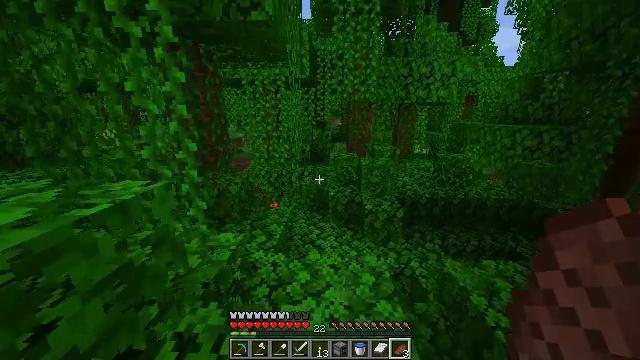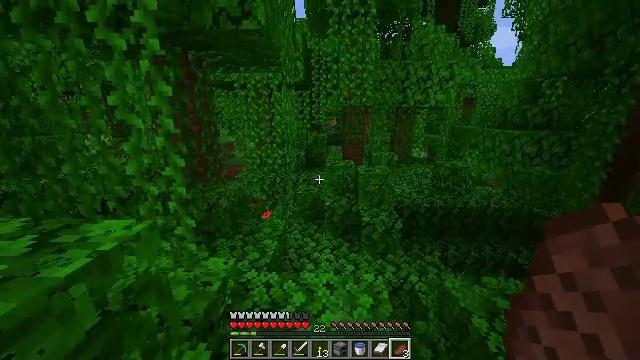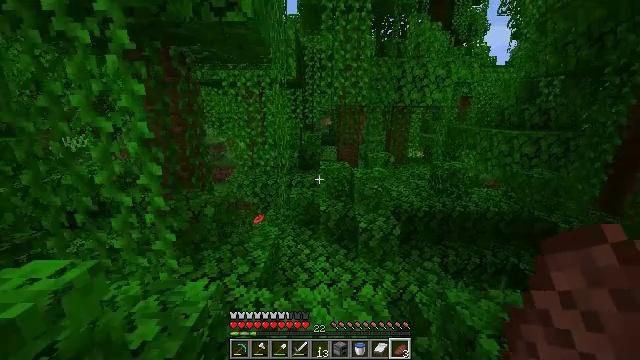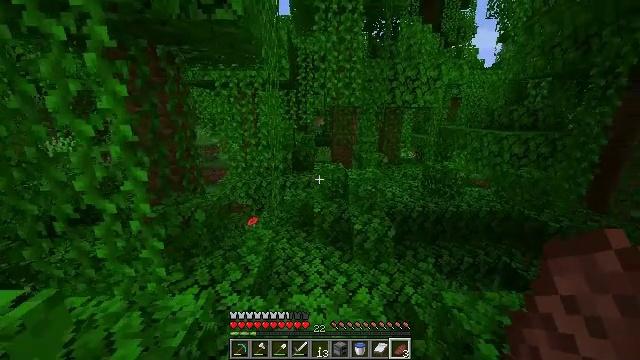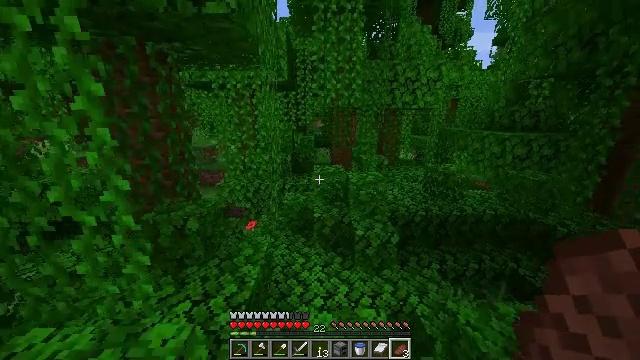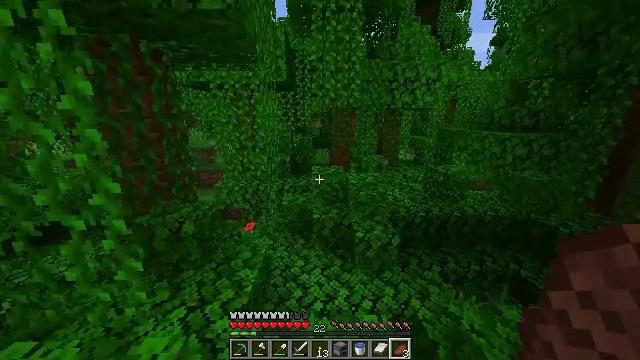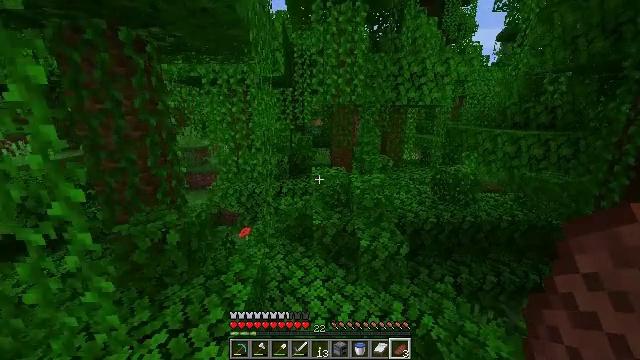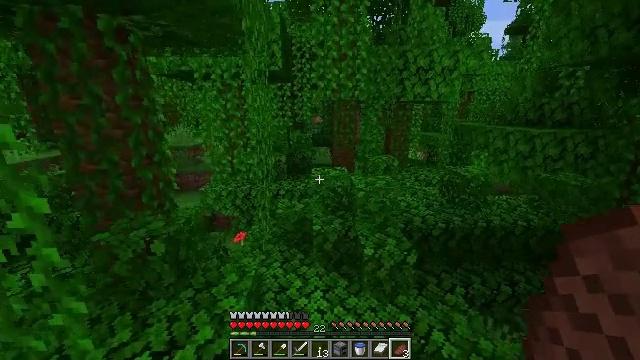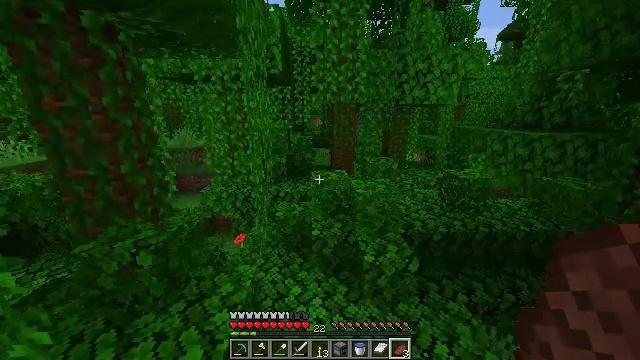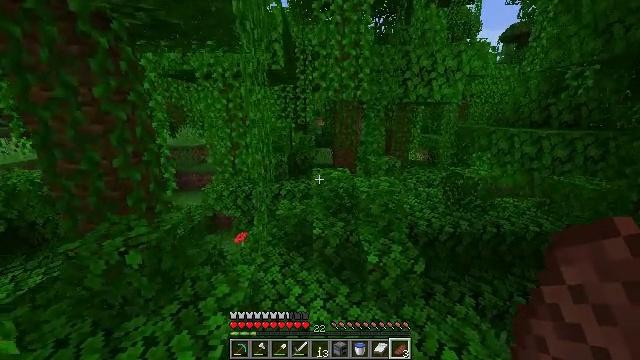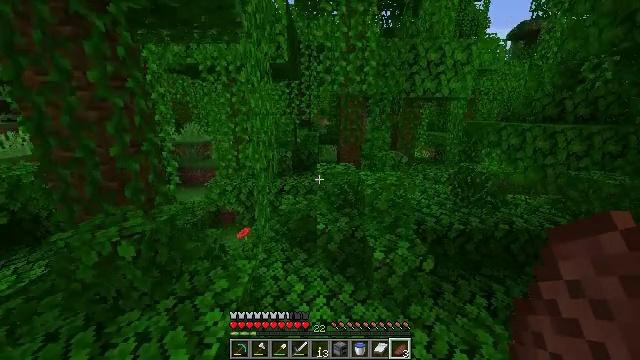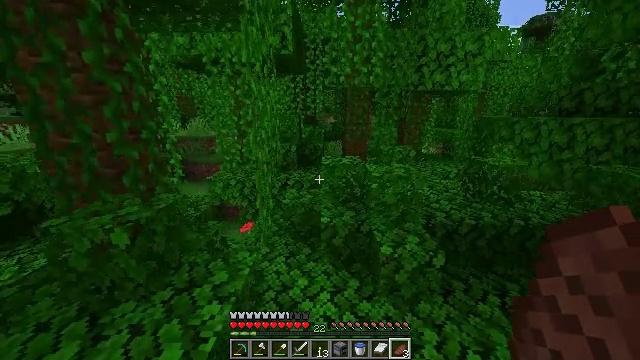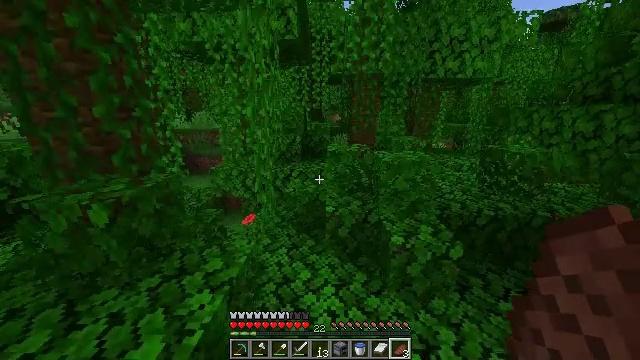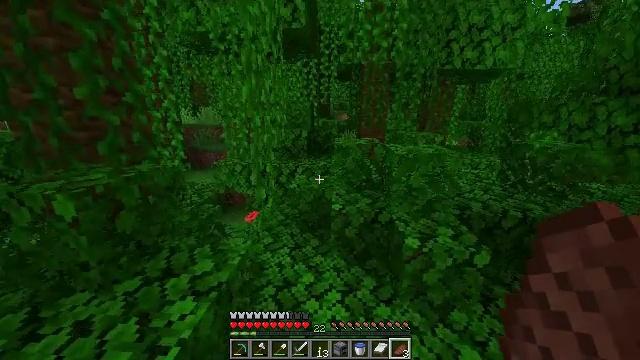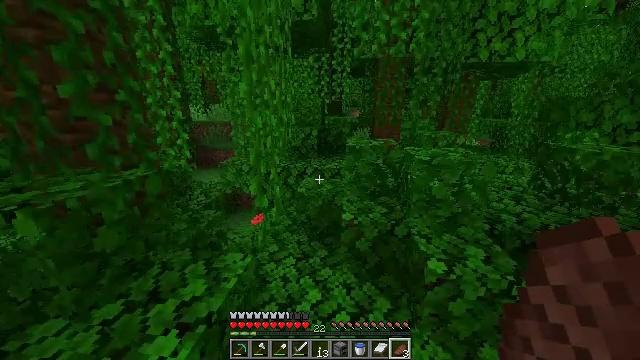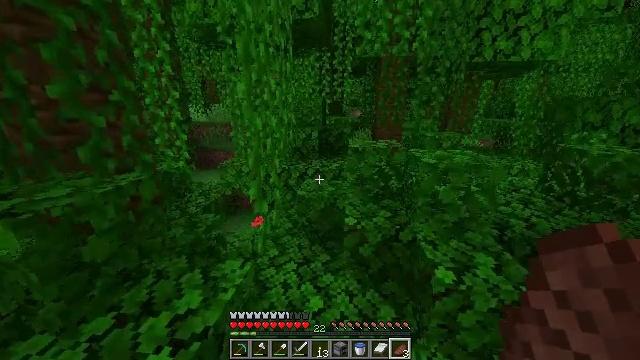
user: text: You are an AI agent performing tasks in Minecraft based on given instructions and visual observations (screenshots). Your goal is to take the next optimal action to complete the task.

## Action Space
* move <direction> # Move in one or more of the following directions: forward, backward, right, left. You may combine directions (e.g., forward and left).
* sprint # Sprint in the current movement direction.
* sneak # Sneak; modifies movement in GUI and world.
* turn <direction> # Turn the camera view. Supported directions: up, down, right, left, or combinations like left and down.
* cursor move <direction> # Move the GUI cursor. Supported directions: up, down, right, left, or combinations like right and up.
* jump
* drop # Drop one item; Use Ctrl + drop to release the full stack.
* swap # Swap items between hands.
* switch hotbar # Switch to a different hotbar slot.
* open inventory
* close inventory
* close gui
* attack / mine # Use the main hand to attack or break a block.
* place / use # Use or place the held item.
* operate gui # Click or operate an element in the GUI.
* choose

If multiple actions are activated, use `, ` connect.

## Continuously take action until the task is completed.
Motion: motion action
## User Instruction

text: Harvest melon from the farm.
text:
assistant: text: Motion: move forward, sprint, turn right
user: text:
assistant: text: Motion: move forward, sprint, turn right
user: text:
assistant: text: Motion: move forward, sprint, turn right
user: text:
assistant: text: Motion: move forward, sprint
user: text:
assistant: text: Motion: move forward, sprint
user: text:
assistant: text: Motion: move forward, sprint
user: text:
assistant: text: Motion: move forward, sprint
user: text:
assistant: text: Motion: move forward, sprint
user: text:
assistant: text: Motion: move forward, sprint
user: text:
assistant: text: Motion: move forward, sprint, turn left
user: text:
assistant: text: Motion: move forward, sprint, turn left
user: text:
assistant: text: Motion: move forward, sprint, turn left
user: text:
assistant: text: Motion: move forward, sprint, turn left
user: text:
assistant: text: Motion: move forward, sprint, turn left
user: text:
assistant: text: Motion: move forward and move left, sprint
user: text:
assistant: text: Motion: move forward and move left, sprint
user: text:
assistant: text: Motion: move forward and move left, sprint
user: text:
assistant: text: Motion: move forward, sprint
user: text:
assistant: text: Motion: move forward, sprint
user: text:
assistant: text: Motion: move forward, sprint
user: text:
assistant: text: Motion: move forward, sprint, turn right
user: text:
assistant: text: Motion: move forward, sprint
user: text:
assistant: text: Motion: move forward, sprint
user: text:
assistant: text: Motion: move forward, sprint, turn right
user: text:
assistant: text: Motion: move forward, sprint
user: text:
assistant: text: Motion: move forward, sprint
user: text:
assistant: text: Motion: move forward, sprint
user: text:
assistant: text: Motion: move forward, sprint, turn right
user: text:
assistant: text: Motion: move forward, sprint, turn right
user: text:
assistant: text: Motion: move forward, sprint, turn right, jump